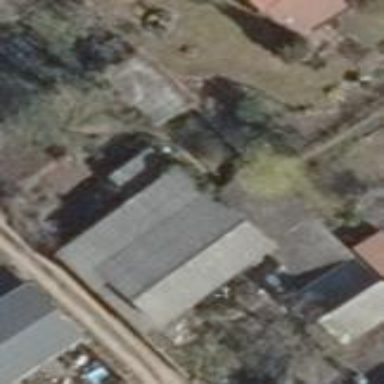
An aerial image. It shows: Part of building.